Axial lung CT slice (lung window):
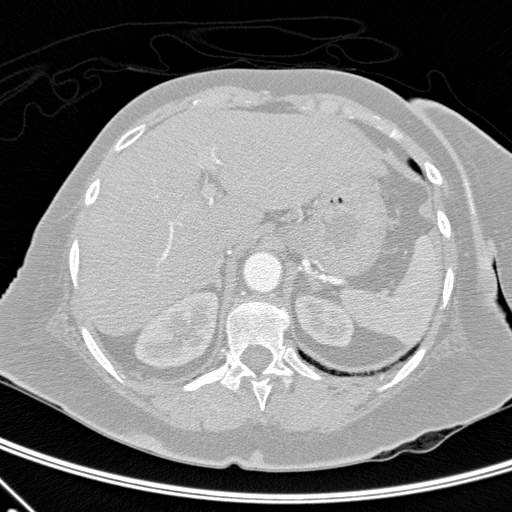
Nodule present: no